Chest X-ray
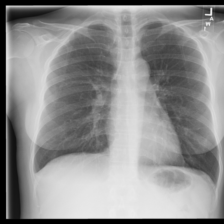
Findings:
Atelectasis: negative
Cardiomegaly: negative
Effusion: negative
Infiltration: negative
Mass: negative
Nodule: negative
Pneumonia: negative
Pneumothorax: negative
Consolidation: negative
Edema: negative
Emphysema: negative
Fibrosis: negative
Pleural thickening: negative
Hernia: negative